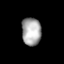
Tissue: lung
Cell type: Fibroblasts
Senescence score: 0.5771
Nuclear area (px): 526
Mean DAPI intensity: 169.798